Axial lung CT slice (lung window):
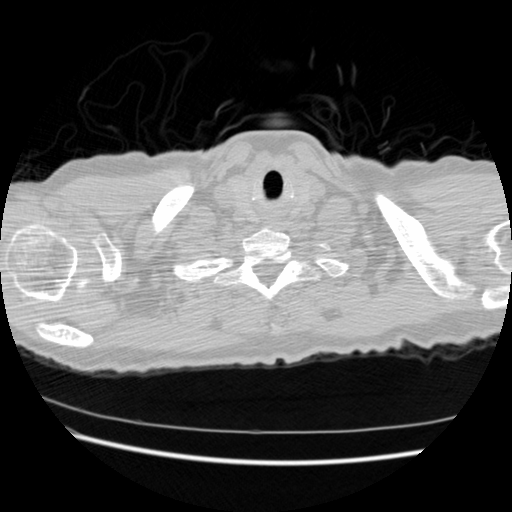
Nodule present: no